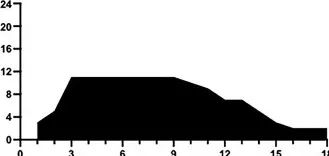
Laboratory values, organ dysfunction and interventions. When organ dysfunctioned worsened on HD#3 (B) additional laboratory values demonstrated coagulopathy and hyperbilirubinemia.
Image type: pathology (papanicolaou)